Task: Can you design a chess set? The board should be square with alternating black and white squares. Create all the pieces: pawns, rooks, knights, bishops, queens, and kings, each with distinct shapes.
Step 2909:
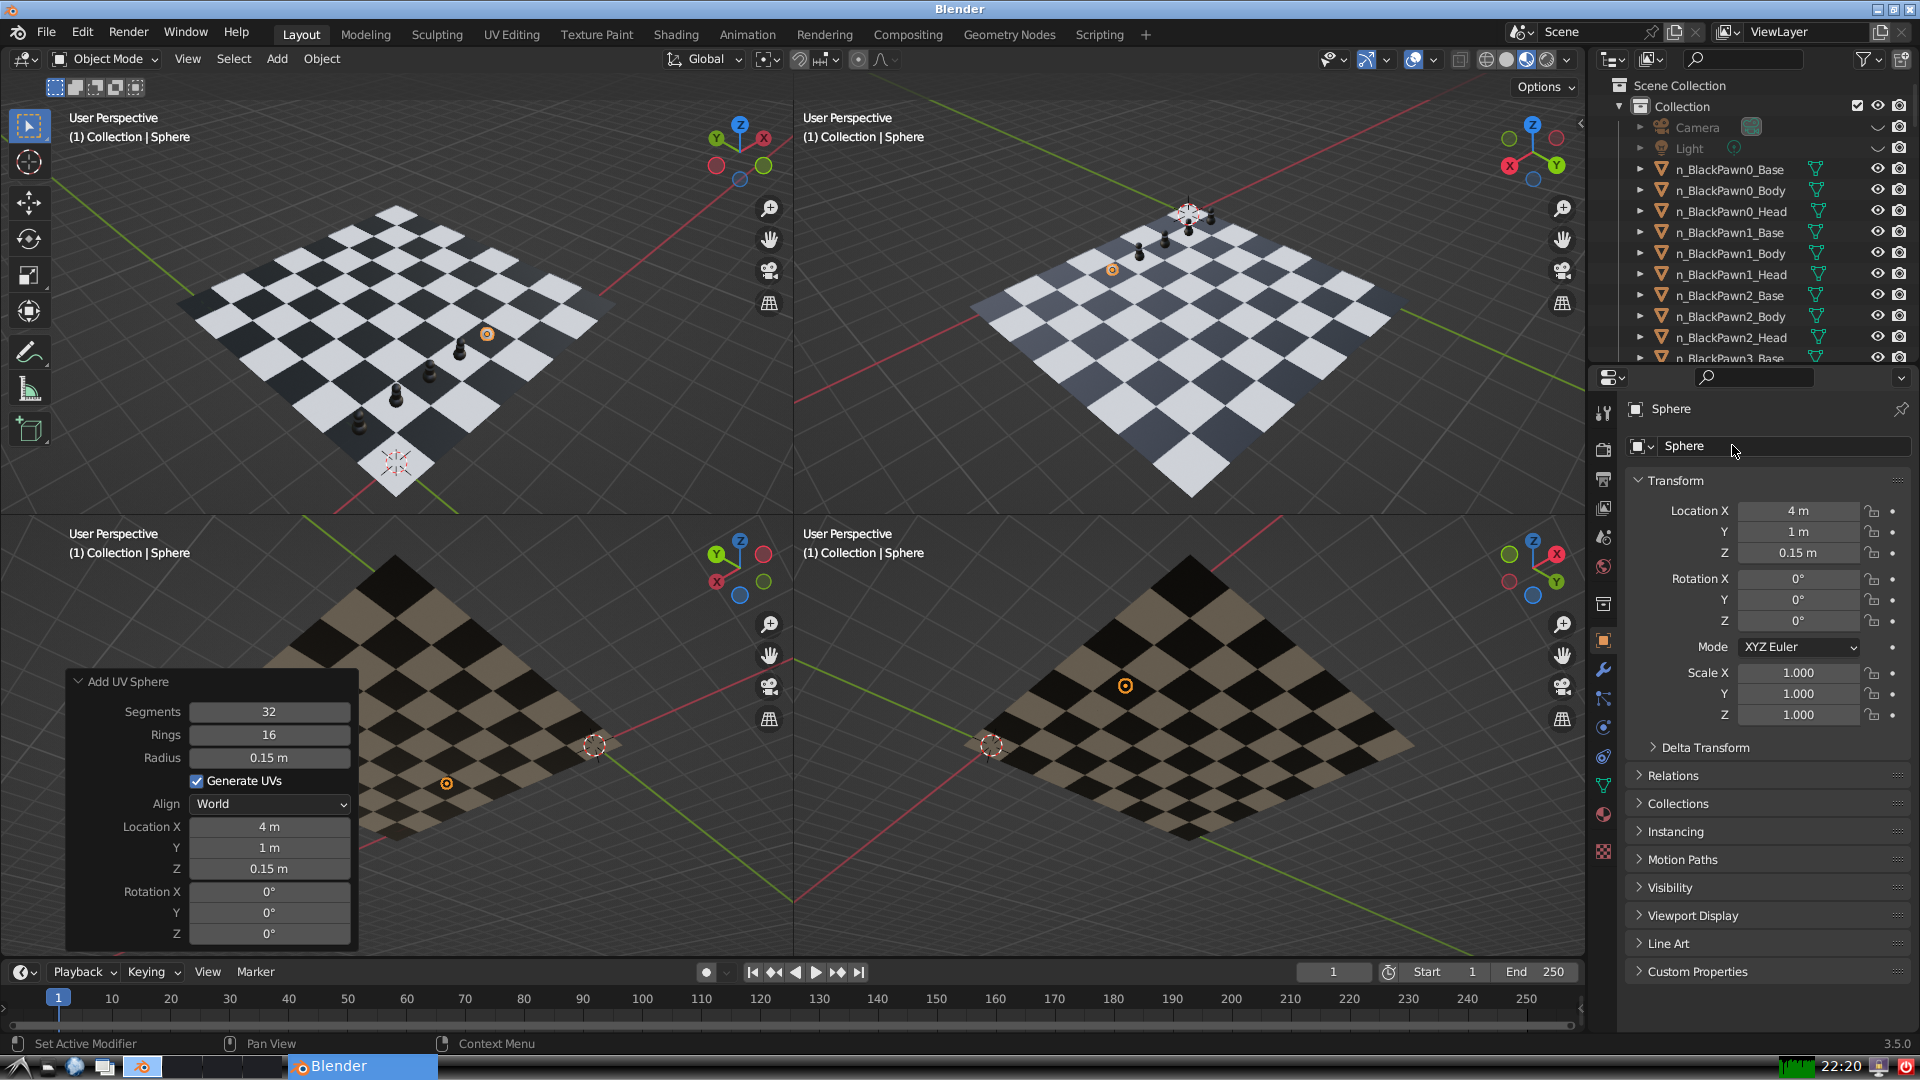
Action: click: no